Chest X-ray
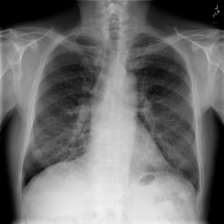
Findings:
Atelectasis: negative
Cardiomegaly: negative
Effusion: negative
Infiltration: negative
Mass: negative
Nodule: negative
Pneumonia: negative
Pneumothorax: negative
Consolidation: negative
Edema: negative
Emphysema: negative
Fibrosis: negative
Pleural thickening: negative
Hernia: negative